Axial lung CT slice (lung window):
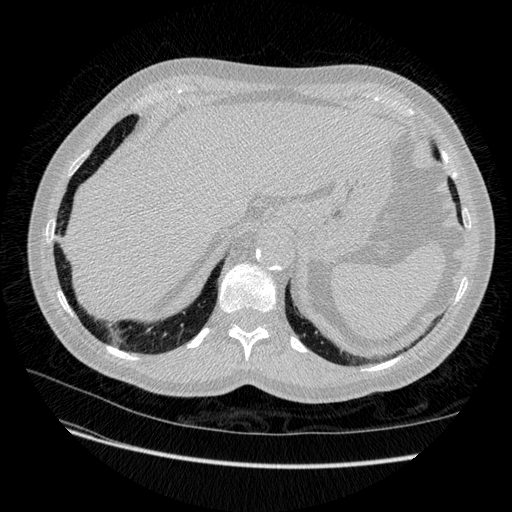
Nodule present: no